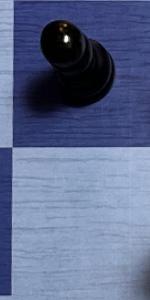
Label: Empty